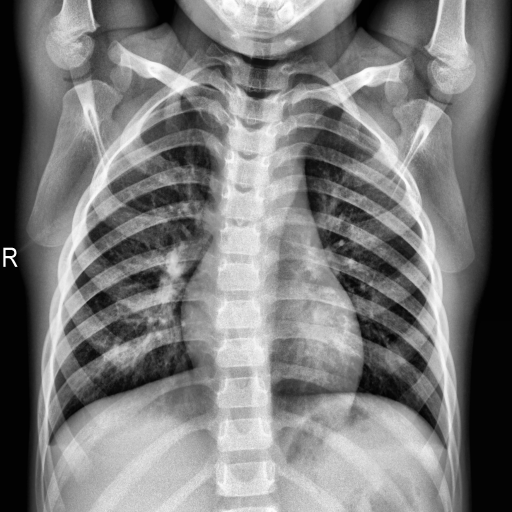
Finding: NORMAL